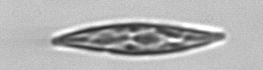
Label: Pleurosigma